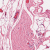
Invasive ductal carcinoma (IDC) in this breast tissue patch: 0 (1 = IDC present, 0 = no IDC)